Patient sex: F
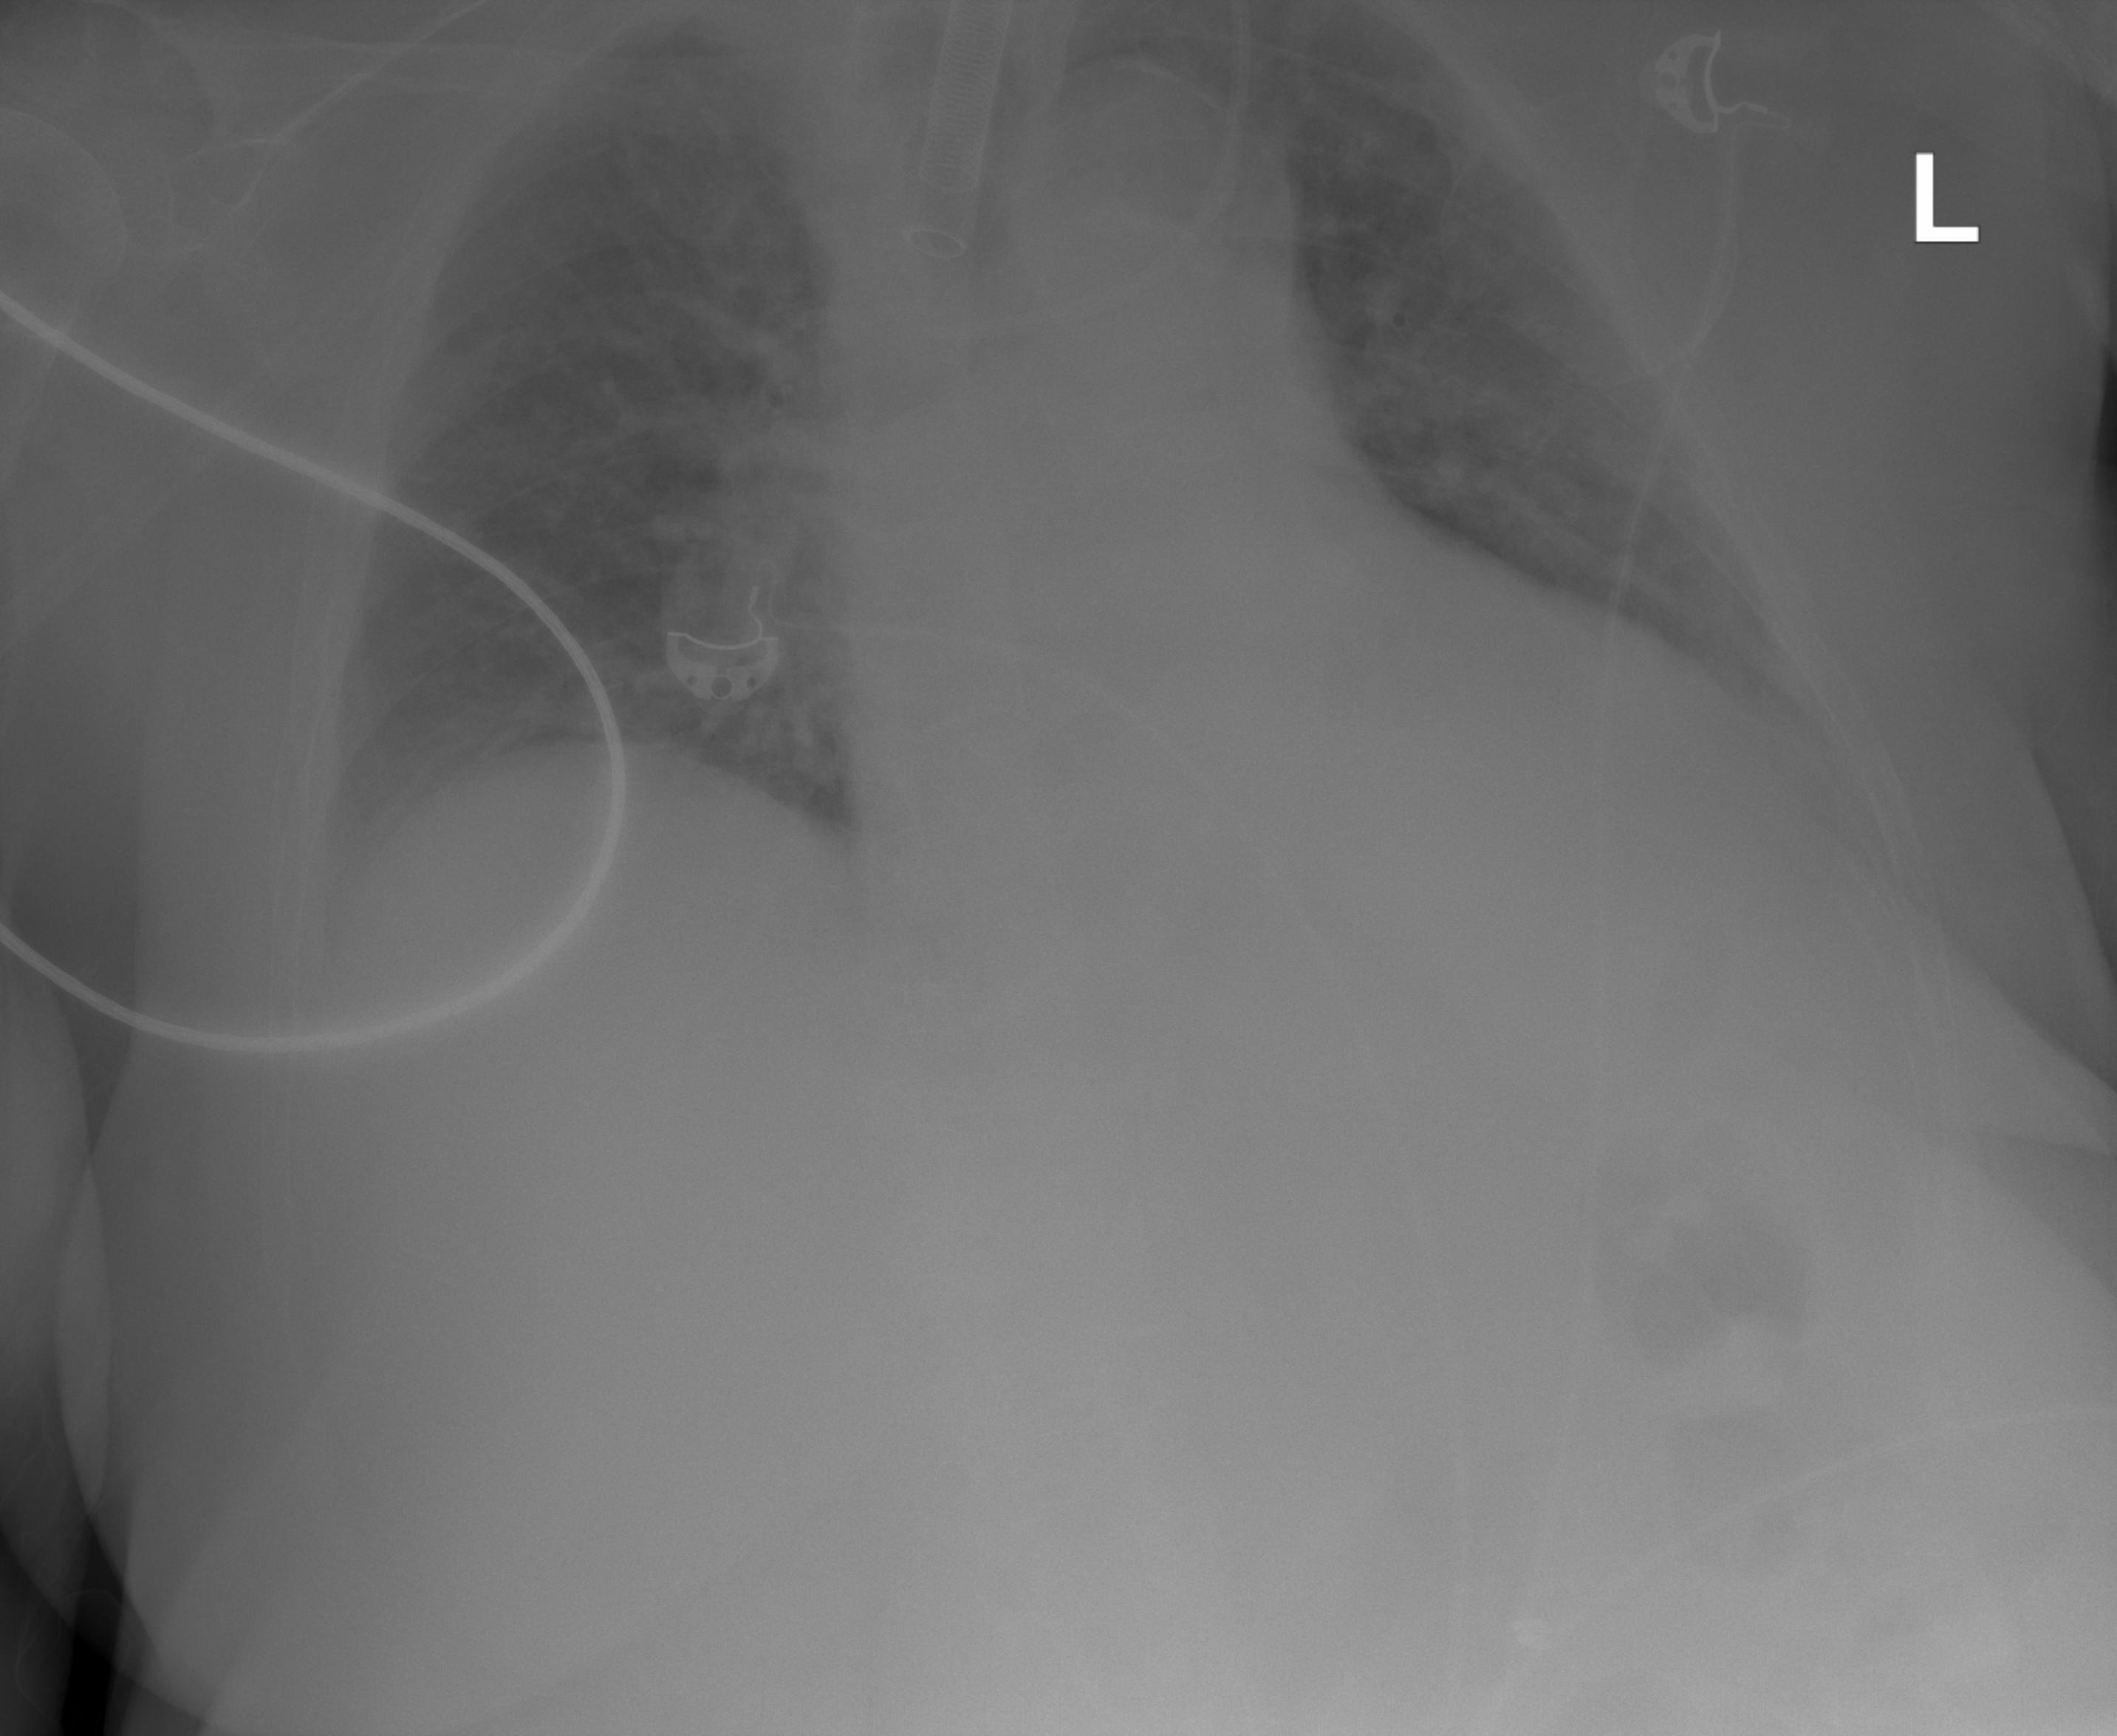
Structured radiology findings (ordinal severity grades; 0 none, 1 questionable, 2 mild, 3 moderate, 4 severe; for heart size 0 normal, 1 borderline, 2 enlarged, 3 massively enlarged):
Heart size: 1
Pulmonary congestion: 2
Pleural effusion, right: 0
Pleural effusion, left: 2
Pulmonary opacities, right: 2
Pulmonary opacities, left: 1
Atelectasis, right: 0
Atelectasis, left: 1